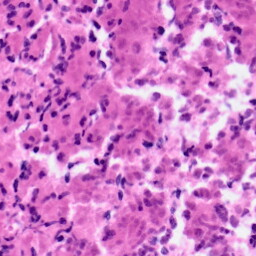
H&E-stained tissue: Pancreatic